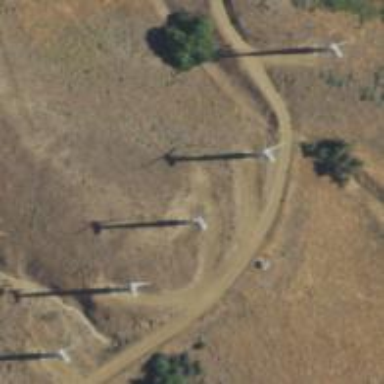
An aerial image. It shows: Wind turbine power generator.